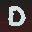
Label: 0